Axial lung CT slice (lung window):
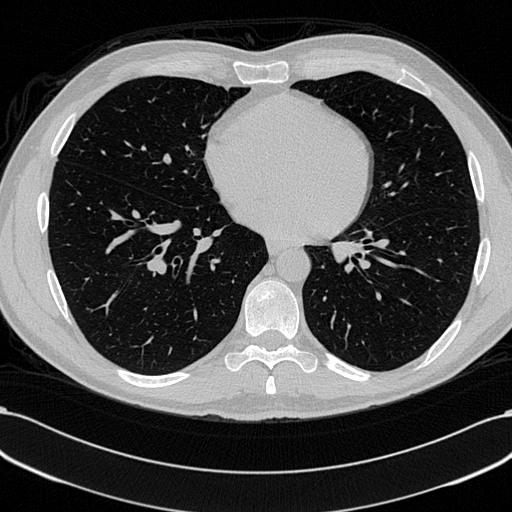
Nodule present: no